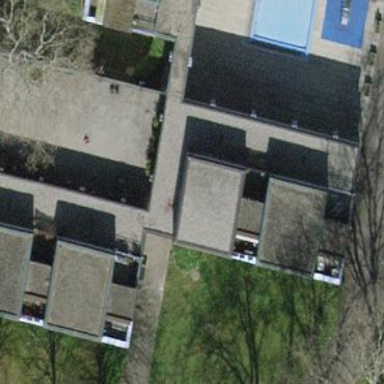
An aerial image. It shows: Flat-roofed building.